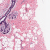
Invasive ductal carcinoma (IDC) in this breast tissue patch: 0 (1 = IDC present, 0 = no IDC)